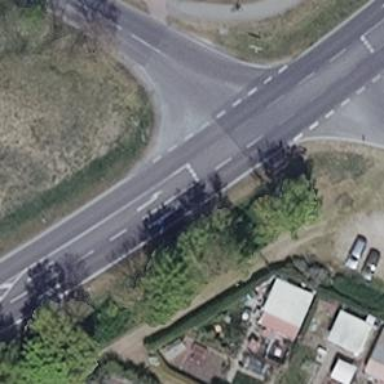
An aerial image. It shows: Secondary road with asphalt surface.